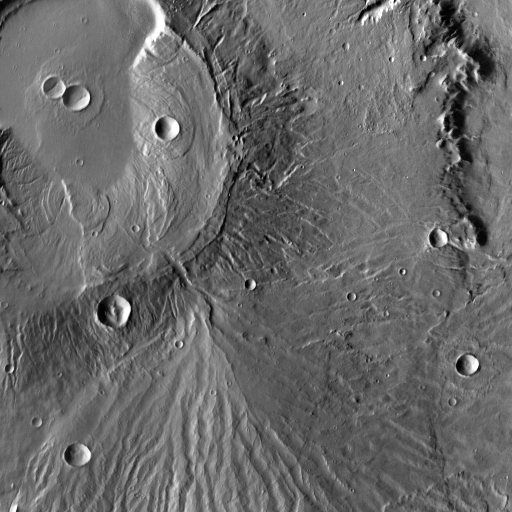
Crater classes present: Background, Other, Buried